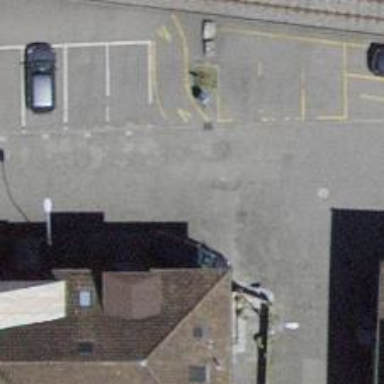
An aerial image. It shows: Bollard barrier.